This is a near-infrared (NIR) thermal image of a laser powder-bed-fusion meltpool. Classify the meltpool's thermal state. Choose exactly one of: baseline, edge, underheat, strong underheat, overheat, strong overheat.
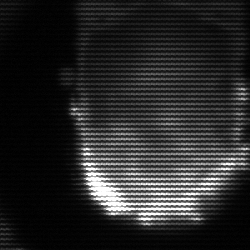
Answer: baseline